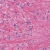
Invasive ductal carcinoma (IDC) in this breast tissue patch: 0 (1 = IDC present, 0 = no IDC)